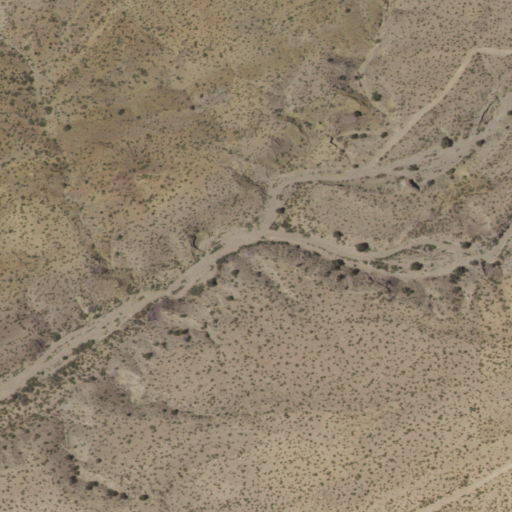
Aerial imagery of valley in New Mexico named Reynolds Canyon containing shrub and grassland